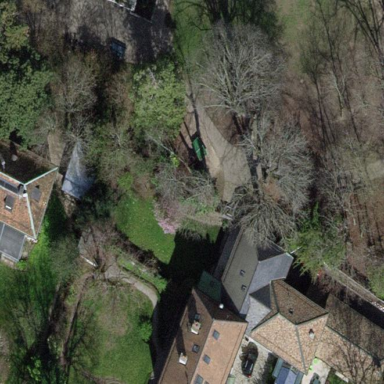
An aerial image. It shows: Garden enclosed by fence.